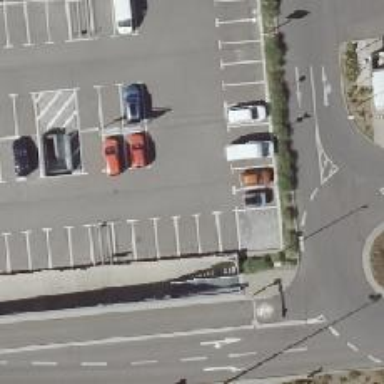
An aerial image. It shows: Asphalt parking aisle designated as service road.